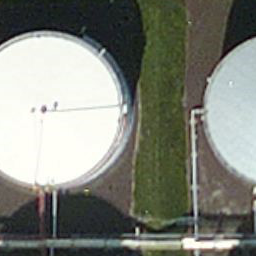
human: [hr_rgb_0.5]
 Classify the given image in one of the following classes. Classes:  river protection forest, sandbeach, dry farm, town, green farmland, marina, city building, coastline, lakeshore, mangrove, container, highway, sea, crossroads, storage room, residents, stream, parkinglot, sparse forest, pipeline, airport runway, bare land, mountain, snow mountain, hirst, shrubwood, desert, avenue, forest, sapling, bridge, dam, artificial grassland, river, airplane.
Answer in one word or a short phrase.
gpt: storage room